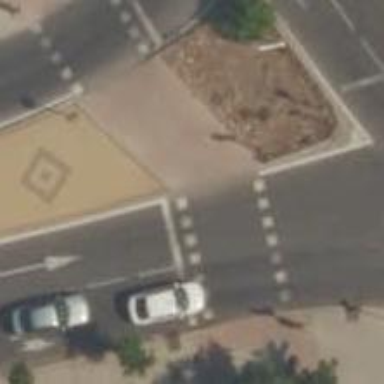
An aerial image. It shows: Road crossing with traffic signals.